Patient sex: M
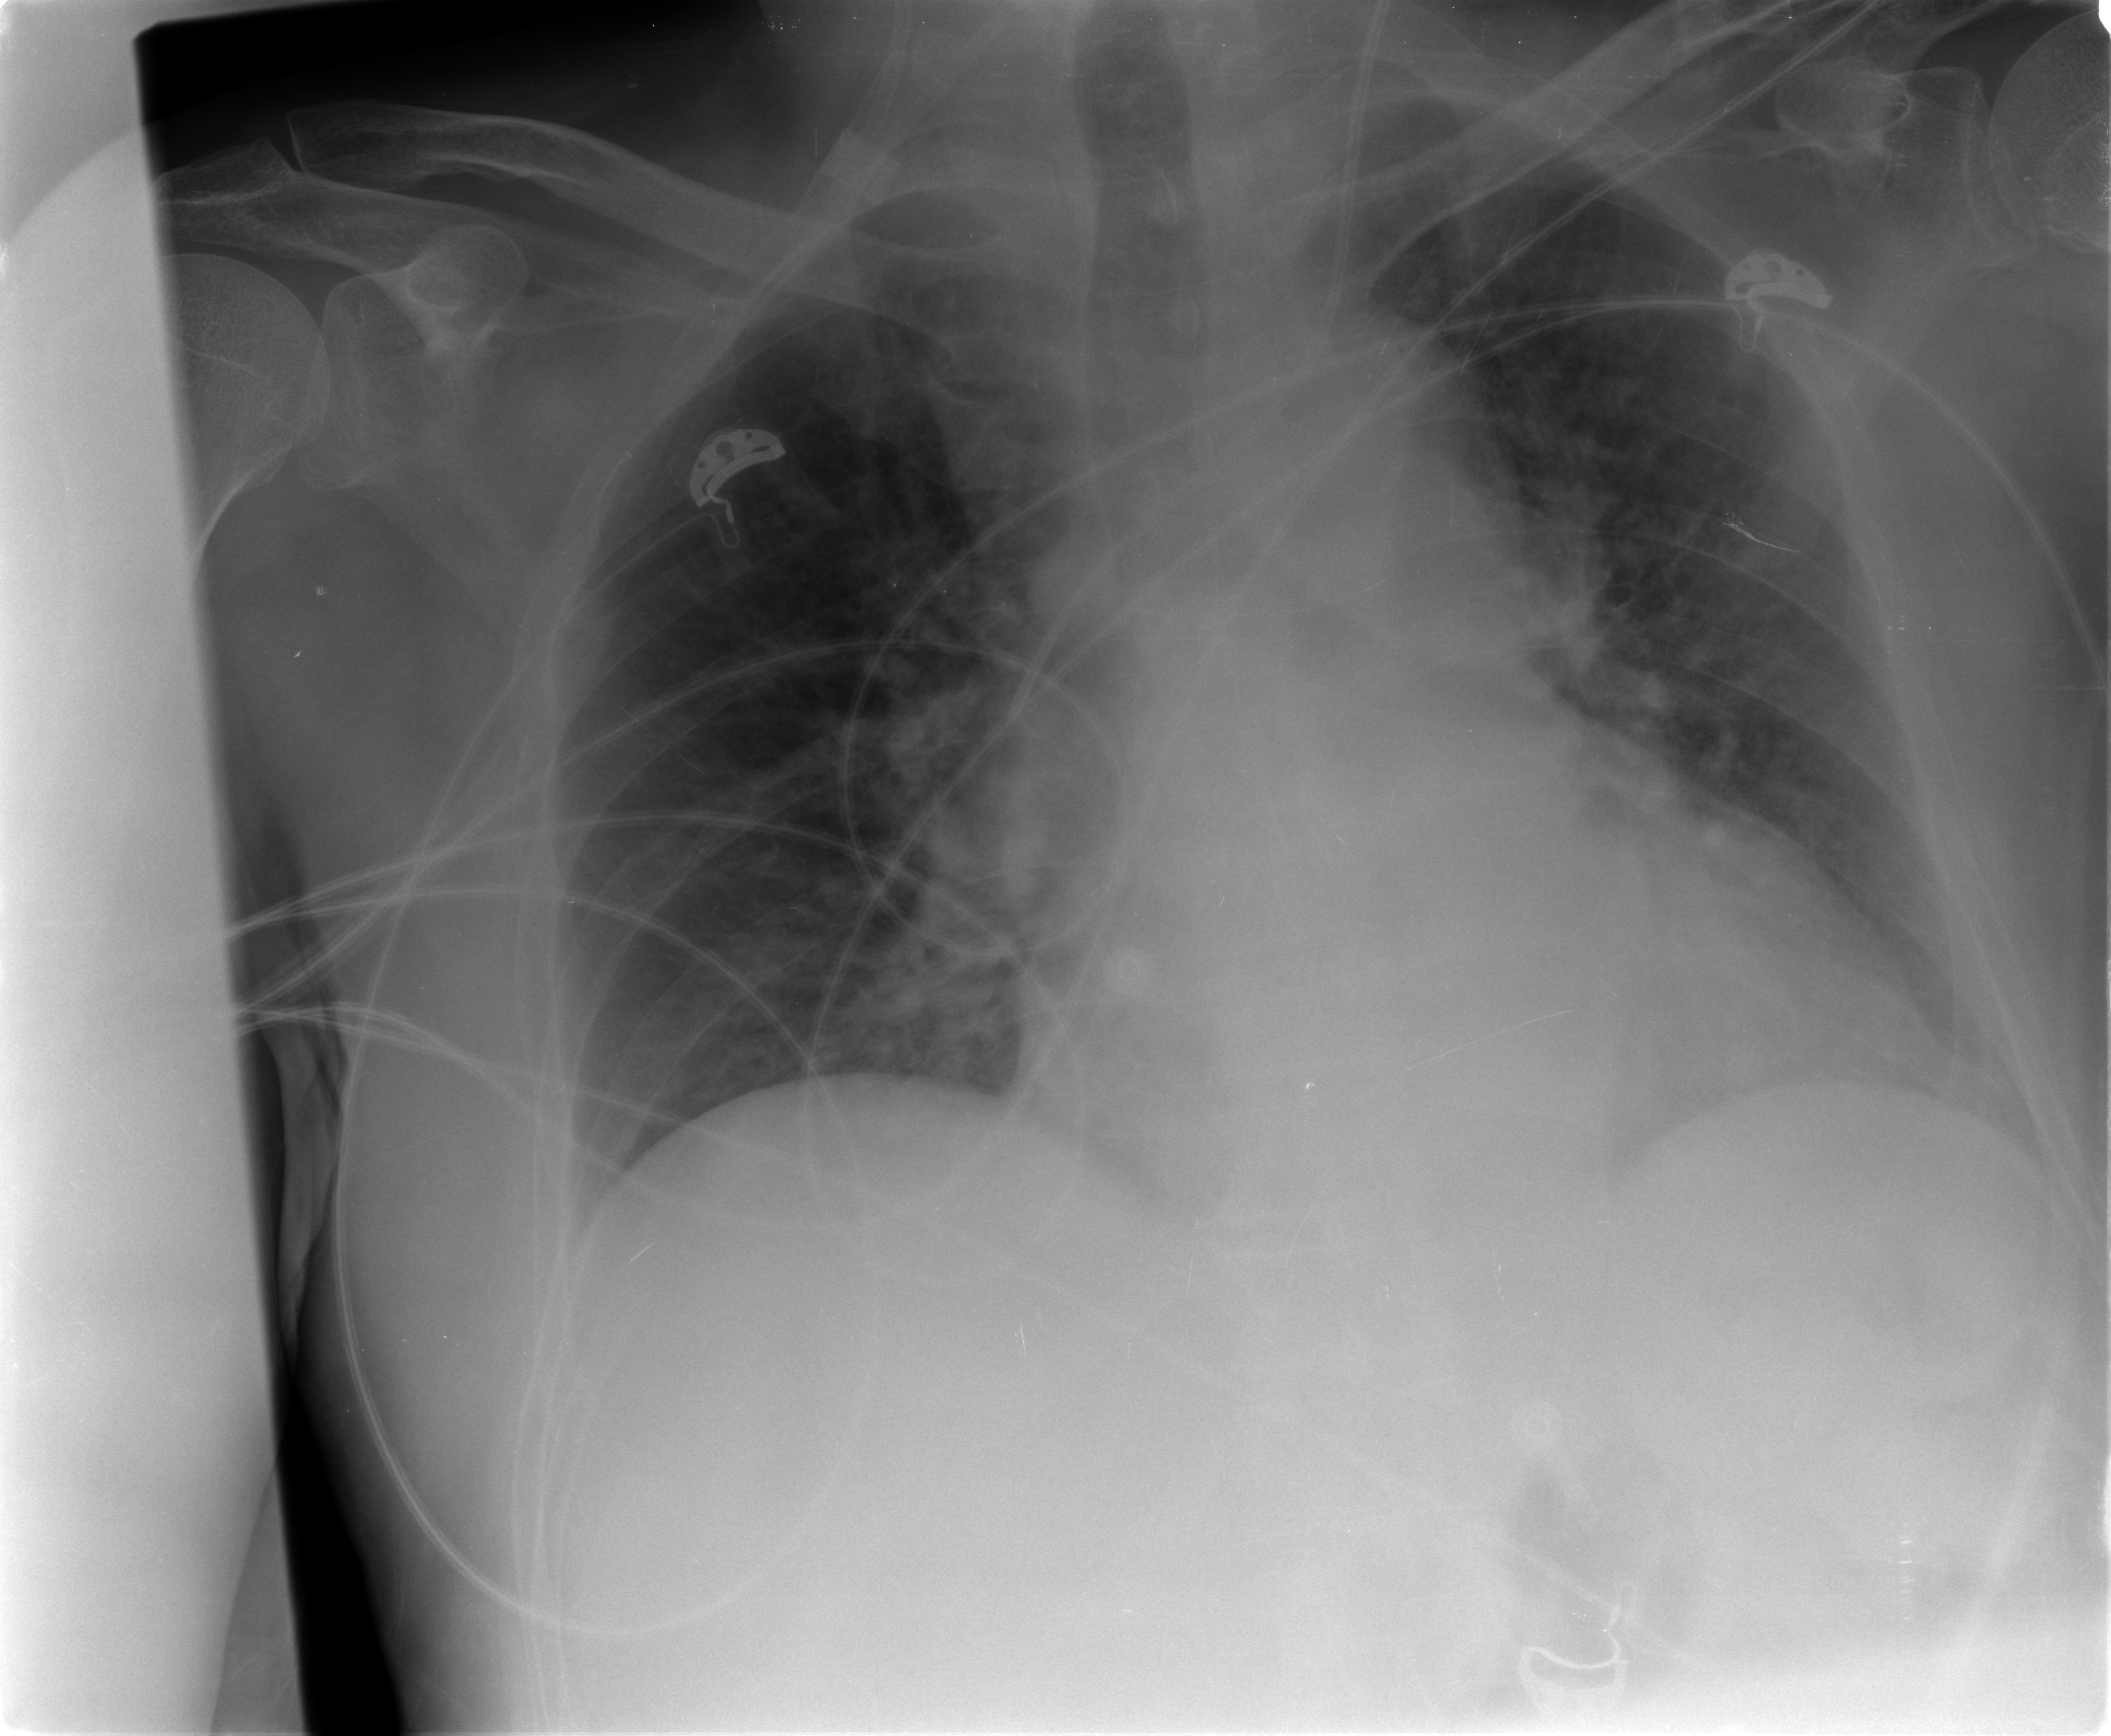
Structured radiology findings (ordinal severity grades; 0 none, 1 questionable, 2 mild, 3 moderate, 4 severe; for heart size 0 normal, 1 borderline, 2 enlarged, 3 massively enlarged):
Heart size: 1
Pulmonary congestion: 2
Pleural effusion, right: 0
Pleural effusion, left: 0
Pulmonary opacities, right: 0
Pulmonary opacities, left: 0
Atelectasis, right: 0
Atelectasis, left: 0